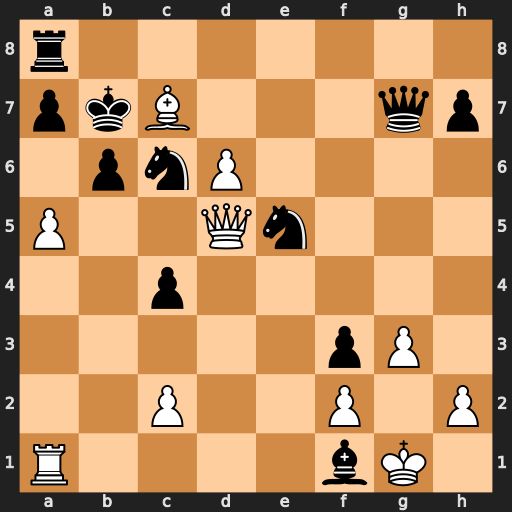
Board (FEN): r7/pkB3qp/1pnP4/P2Qn3/2p5/5pP1/2P2P1P/R4bK1
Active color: w
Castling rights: -
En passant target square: -
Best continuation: a6+ Kc8 Qe6+ Qd7 Qg8+ Nd8 Rxf1 Nc6 Bxd8